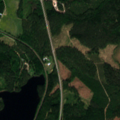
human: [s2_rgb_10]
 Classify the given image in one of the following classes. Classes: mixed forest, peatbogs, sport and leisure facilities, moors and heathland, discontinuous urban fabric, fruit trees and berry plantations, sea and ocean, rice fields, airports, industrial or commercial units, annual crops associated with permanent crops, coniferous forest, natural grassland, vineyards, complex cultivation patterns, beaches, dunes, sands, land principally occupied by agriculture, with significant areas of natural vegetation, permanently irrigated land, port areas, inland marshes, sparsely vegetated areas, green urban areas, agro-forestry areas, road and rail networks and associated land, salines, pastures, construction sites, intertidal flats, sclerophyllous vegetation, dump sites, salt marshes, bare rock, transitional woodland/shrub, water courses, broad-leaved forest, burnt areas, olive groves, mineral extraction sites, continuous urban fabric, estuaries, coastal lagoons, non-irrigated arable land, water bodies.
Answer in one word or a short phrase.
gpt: coniferous forest, mixed forest, transitional woodland/shrub, water bodies